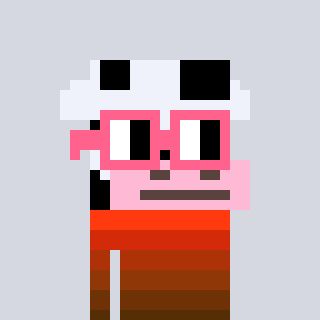
a pixel art character with square pink glasses, a cow-shaped head and a peachy-colored body on a cool background